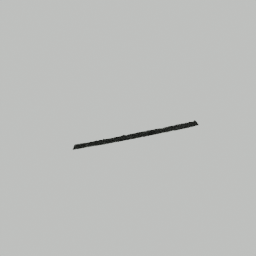
Label: architecture